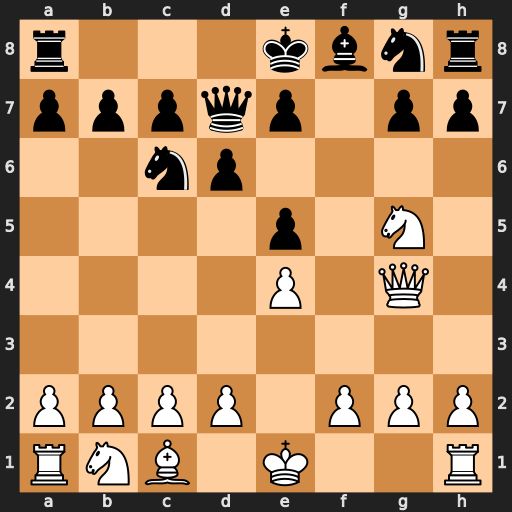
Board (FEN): r3kbnr/pppqp1pp/2np4/4p1N1/4P1Q1/8/PPPP1PPP/RNB1K2R
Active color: w
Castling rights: KQkq
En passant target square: -
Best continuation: Qxd7+ Kxd7 Nf7 Ke8 Nxh8